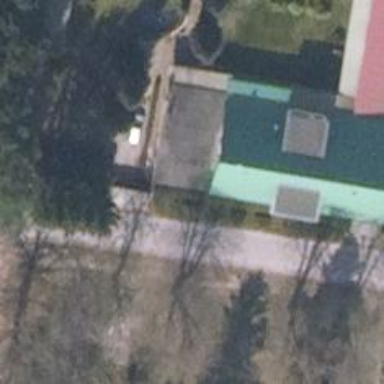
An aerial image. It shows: Guest house for tourism purposes.